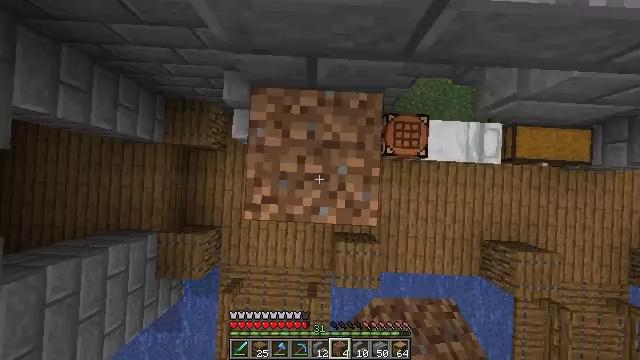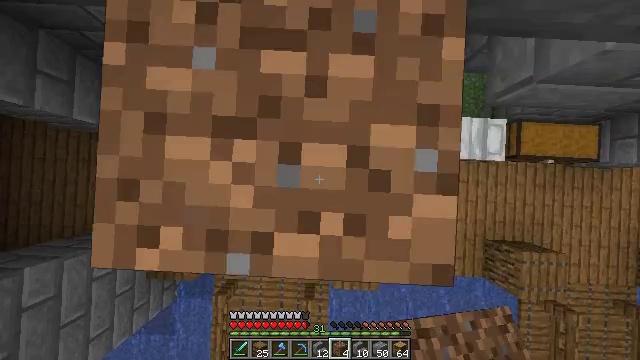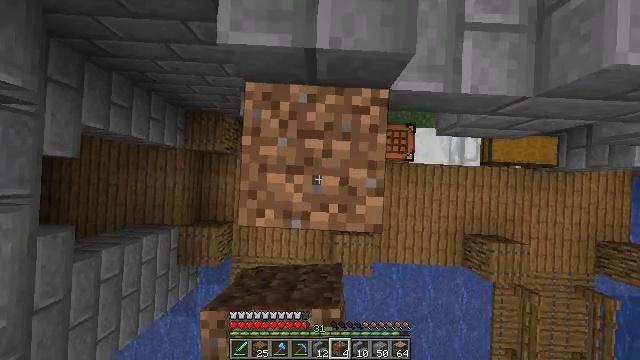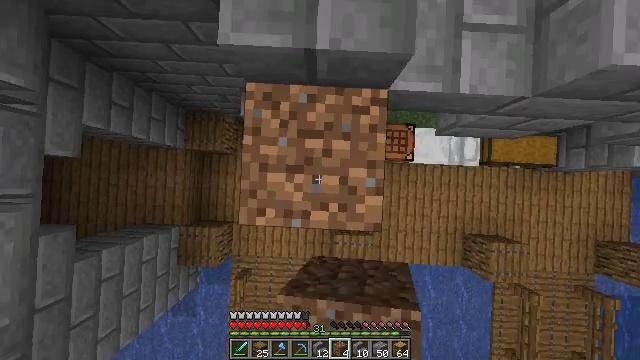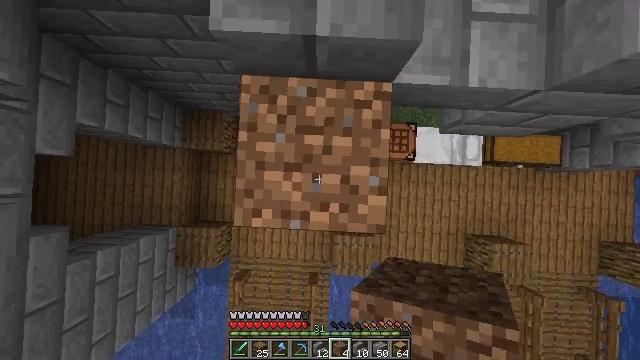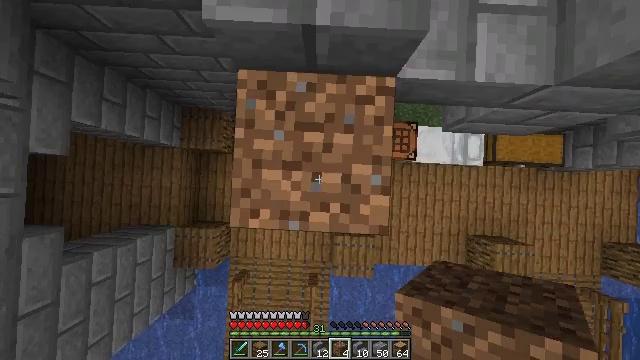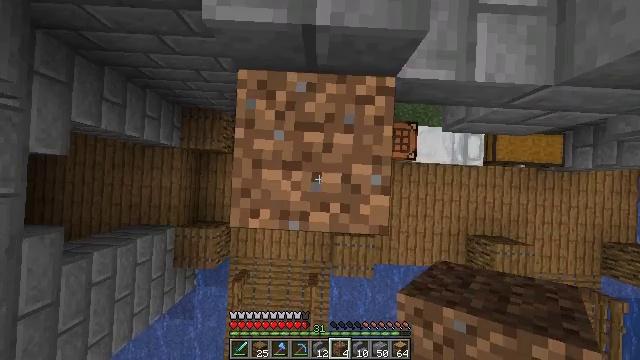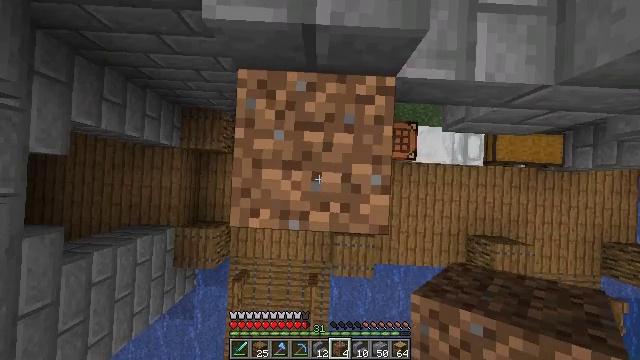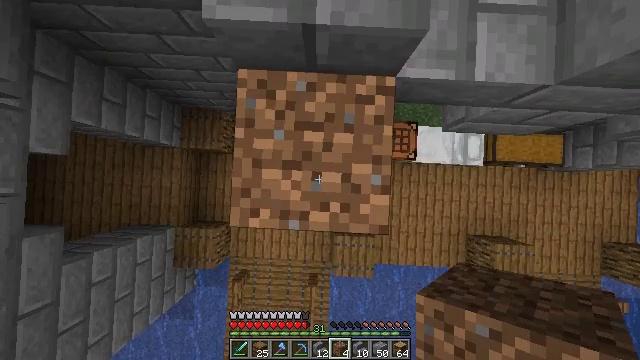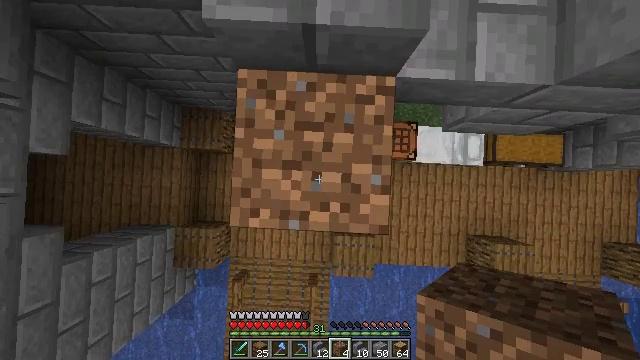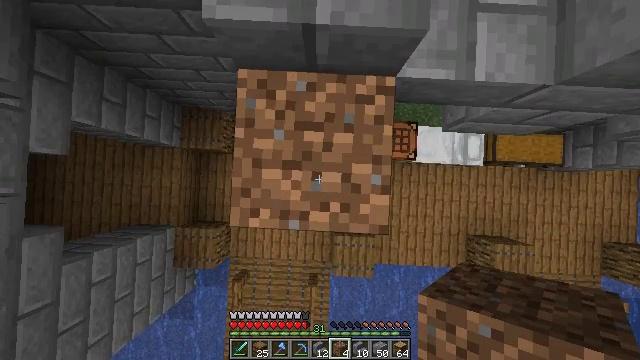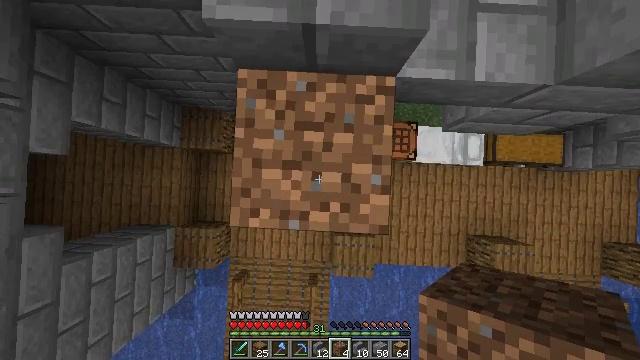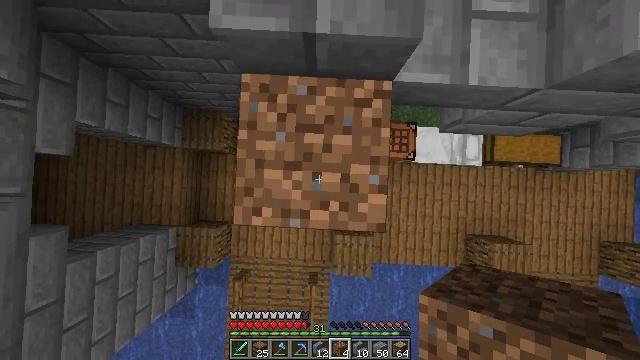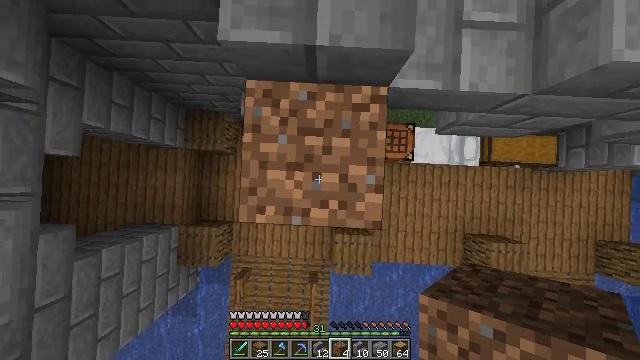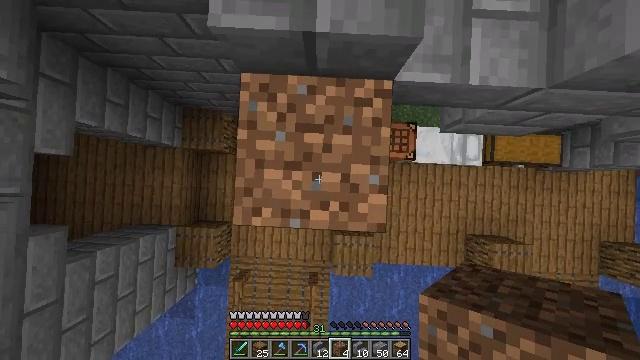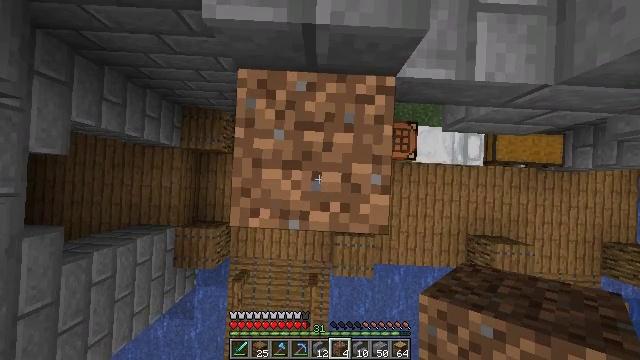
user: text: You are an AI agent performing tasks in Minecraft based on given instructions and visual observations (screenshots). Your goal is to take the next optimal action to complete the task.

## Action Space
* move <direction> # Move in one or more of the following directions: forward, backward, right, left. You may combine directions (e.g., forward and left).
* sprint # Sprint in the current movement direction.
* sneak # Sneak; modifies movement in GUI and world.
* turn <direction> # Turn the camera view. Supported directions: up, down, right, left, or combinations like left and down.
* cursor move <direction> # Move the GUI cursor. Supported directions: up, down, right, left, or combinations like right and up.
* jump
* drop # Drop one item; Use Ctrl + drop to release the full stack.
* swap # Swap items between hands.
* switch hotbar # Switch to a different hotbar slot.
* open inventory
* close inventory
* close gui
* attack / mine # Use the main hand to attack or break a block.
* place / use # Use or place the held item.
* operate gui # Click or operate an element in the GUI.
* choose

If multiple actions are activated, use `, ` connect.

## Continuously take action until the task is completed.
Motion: motion action
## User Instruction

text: Get dirt block.
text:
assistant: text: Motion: use / place, jump
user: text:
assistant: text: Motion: use / place, jump
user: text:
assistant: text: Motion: use / place, jump
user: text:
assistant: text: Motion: jump
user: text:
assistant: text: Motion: use / place, jump
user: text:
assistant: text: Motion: use / place, jump
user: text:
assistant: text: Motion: use / place, jump
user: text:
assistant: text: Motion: jump
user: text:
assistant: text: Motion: use / place, jump
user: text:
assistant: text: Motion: use / place, jump
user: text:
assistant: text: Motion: use / place, jump
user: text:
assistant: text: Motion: jump
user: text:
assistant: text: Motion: use / place, jump
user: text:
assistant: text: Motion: use / place, jump
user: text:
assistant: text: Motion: use / place, jump
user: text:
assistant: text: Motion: jump
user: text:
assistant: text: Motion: use / place, jump
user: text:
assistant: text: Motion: use / place, jump
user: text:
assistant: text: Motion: use / place, jump
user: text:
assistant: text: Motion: use / place, jump
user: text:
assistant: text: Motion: use / place, jump
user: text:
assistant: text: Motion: use / place, jump
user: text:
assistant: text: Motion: use / place, jump
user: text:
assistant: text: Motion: jump
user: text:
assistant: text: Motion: jump
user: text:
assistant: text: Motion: no_op
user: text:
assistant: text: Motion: no_op
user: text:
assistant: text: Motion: no_op
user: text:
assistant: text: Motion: no_op
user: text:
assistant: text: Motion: no_op